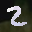
Label: 2